Field crop: maize
Growth stage: 1
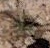
Species: salsola